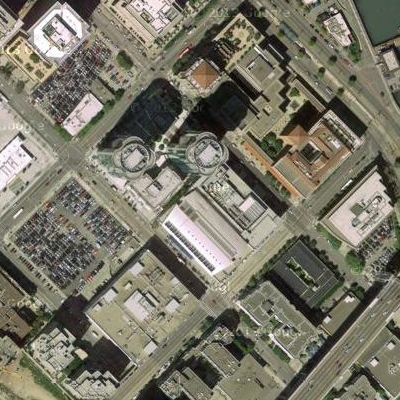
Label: Industry